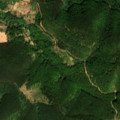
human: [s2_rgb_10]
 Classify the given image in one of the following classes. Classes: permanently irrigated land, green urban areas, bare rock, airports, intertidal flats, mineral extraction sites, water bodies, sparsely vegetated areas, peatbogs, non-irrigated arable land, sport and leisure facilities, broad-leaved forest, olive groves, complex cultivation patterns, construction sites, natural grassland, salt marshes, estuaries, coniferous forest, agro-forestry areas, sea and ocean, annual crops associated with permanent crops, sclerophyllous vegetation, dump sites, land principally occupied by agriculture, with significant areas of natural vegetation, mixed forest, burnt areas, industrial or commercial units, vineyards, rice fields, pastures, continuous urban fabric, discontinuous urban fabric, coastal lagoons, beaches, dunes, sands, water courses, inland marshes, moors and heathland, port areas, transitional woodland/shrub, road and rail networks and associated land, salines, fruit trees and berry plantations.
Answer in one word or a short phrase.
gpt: land principally occupied by agriculture, with significant areas of natural vegetation, broad-leaved forest, coniferous forest, mixed forest, natural grassland